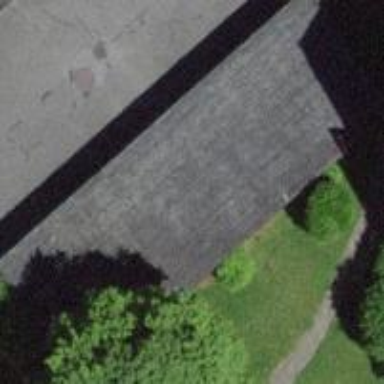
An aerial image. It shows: Garage building.